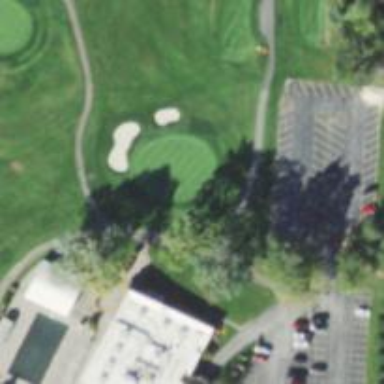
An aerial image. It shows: Golf hole.